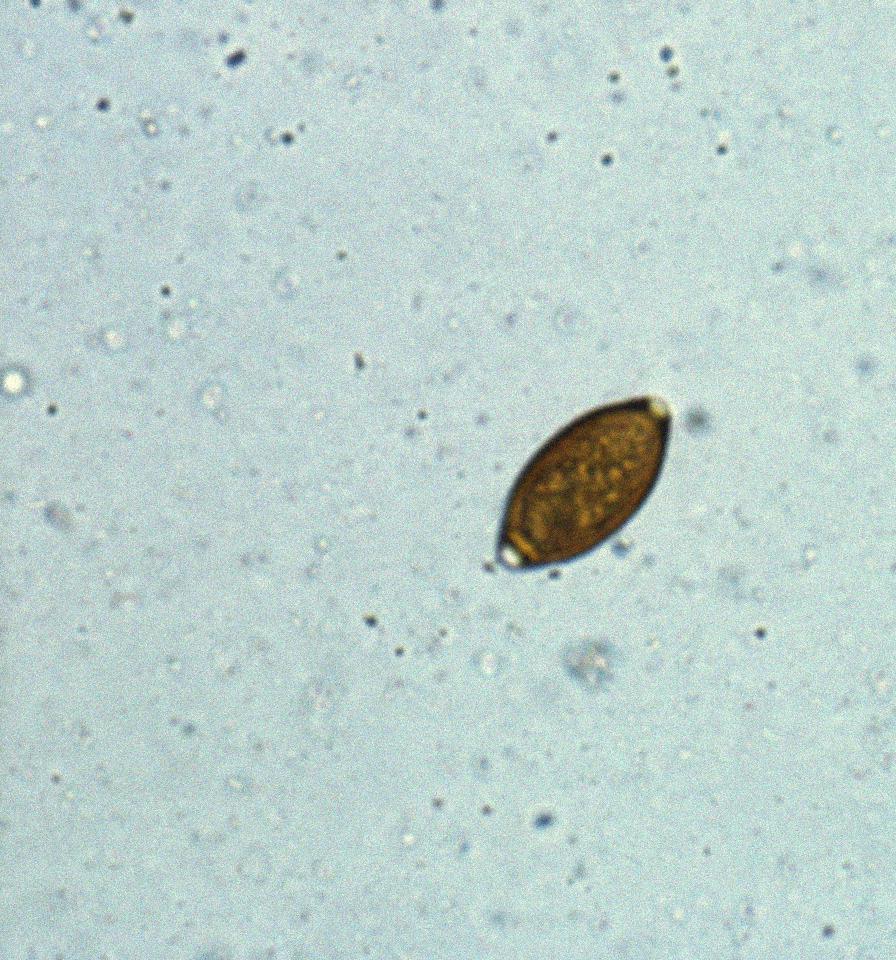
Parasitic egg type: Trichuris trichiura